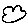
Label: cloud